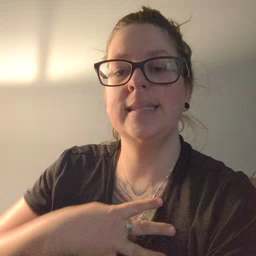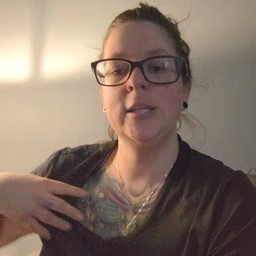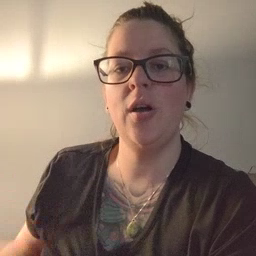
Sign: zebra